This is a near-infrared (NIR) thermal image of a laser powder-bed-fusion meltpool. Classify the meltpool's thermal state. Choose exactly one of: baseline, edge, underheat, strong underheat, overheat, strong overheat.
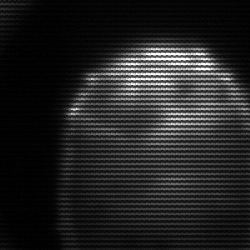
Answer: edge